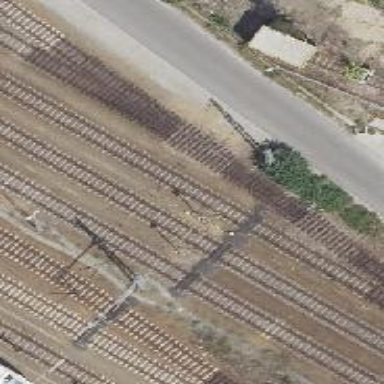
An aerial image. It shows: Railway signal.